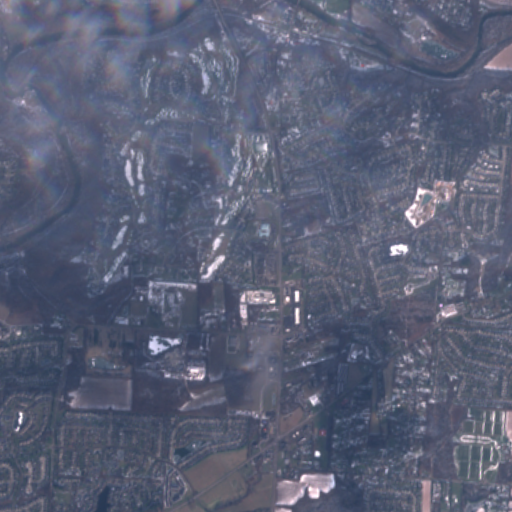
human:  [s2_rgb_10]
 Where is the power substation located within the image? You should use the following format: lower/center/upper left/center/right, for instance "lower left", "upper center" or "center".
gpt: The power substation is located in the lower left of the image.
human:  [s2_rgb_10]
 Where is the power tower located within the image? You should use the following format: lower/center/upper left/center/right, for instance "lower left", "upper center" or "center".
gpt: The power tower is located in the upper center of the image.
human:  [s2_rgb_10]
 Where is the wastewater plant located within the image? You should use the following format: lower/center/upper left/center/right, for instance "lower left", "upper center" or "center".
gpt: The wastewater plant is located in the upper left of the image.
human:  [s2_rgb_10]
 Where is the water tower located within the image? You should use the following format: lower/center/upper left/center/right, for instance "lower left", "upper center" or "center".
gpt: The water tower is located in the center right of the image.
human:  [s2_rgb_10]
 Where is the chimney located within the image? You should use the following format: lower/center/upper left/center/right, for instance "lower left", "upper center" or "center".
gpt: The chimney is located in the center left of the image.
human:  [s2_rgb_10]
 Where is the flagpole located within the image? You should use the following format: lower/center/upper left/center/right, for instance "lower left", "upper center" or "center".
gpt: The flagpole is located in the center of the image.
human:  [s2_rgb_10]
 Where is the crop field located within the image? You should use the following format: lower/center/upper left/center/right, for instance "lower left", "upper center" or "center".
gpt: There is no crop field in the image.